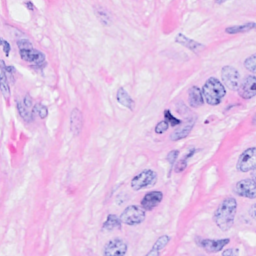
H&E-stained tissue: Breast